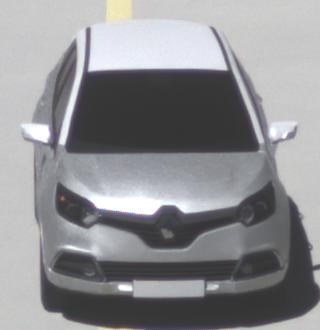
Make: Renault
Model: Captur ENERGY TCe 90
Detailed model: Captur (I)
Model produced from: 2013/06
Model produced until: 2015/05
Doors: 5
Color: white
Road condition: dry road
Daytime: midday
Contrast: high contrast